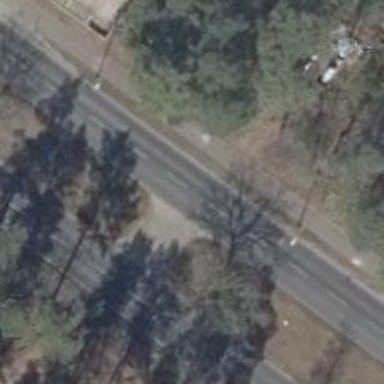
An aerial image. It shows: Service road.